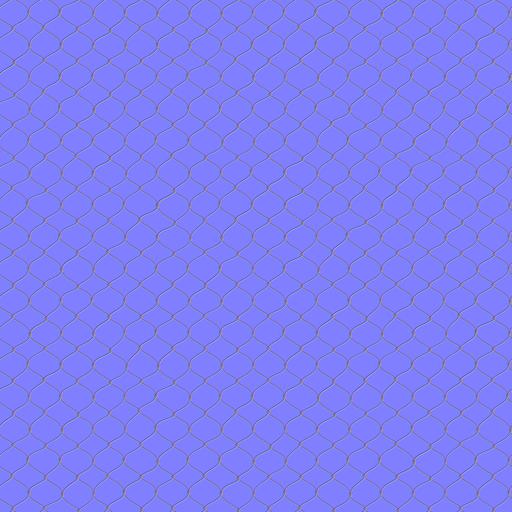
fence mesh wire wiremesh